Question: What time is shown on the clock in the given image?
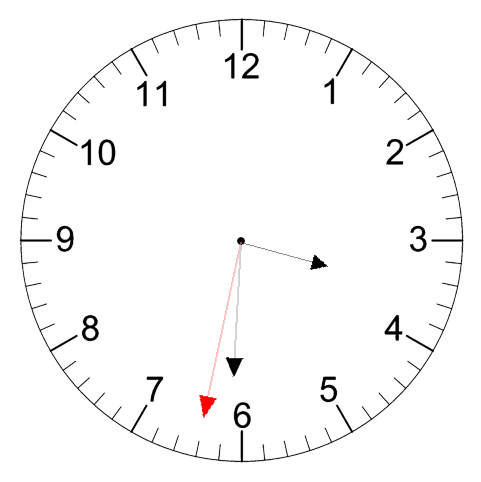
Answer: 03:30:32